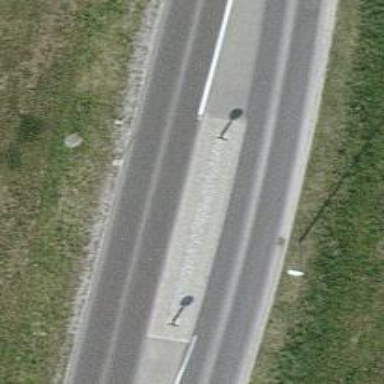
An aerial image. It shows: Chicane for traffic calming.